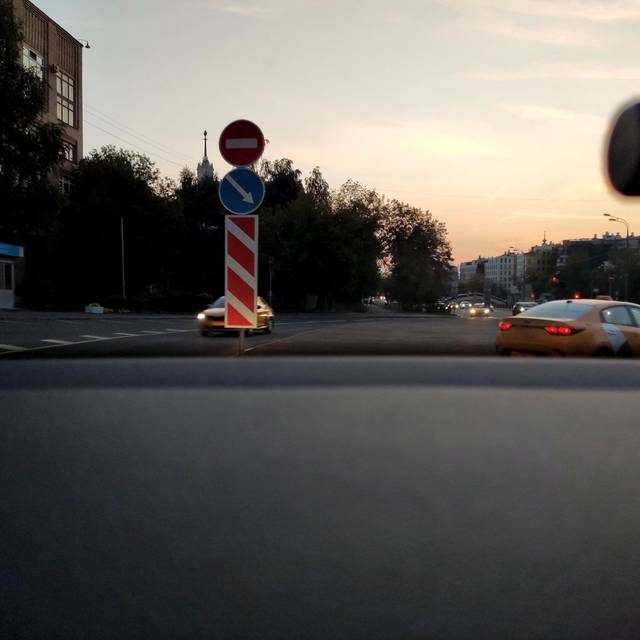
Region: Russia
Coordinates: 55.749, 37.653